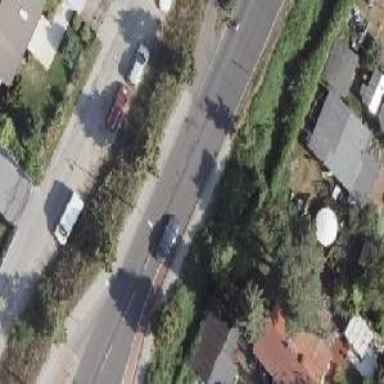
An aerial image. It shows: Tertiary road with asphalt surface and separate sidewalks on both sides. The road has lane markings.